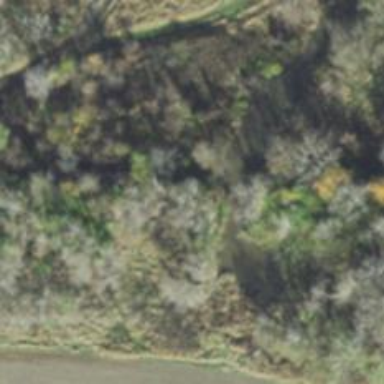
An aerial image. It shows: Abandoned railway bridge.